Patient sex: M
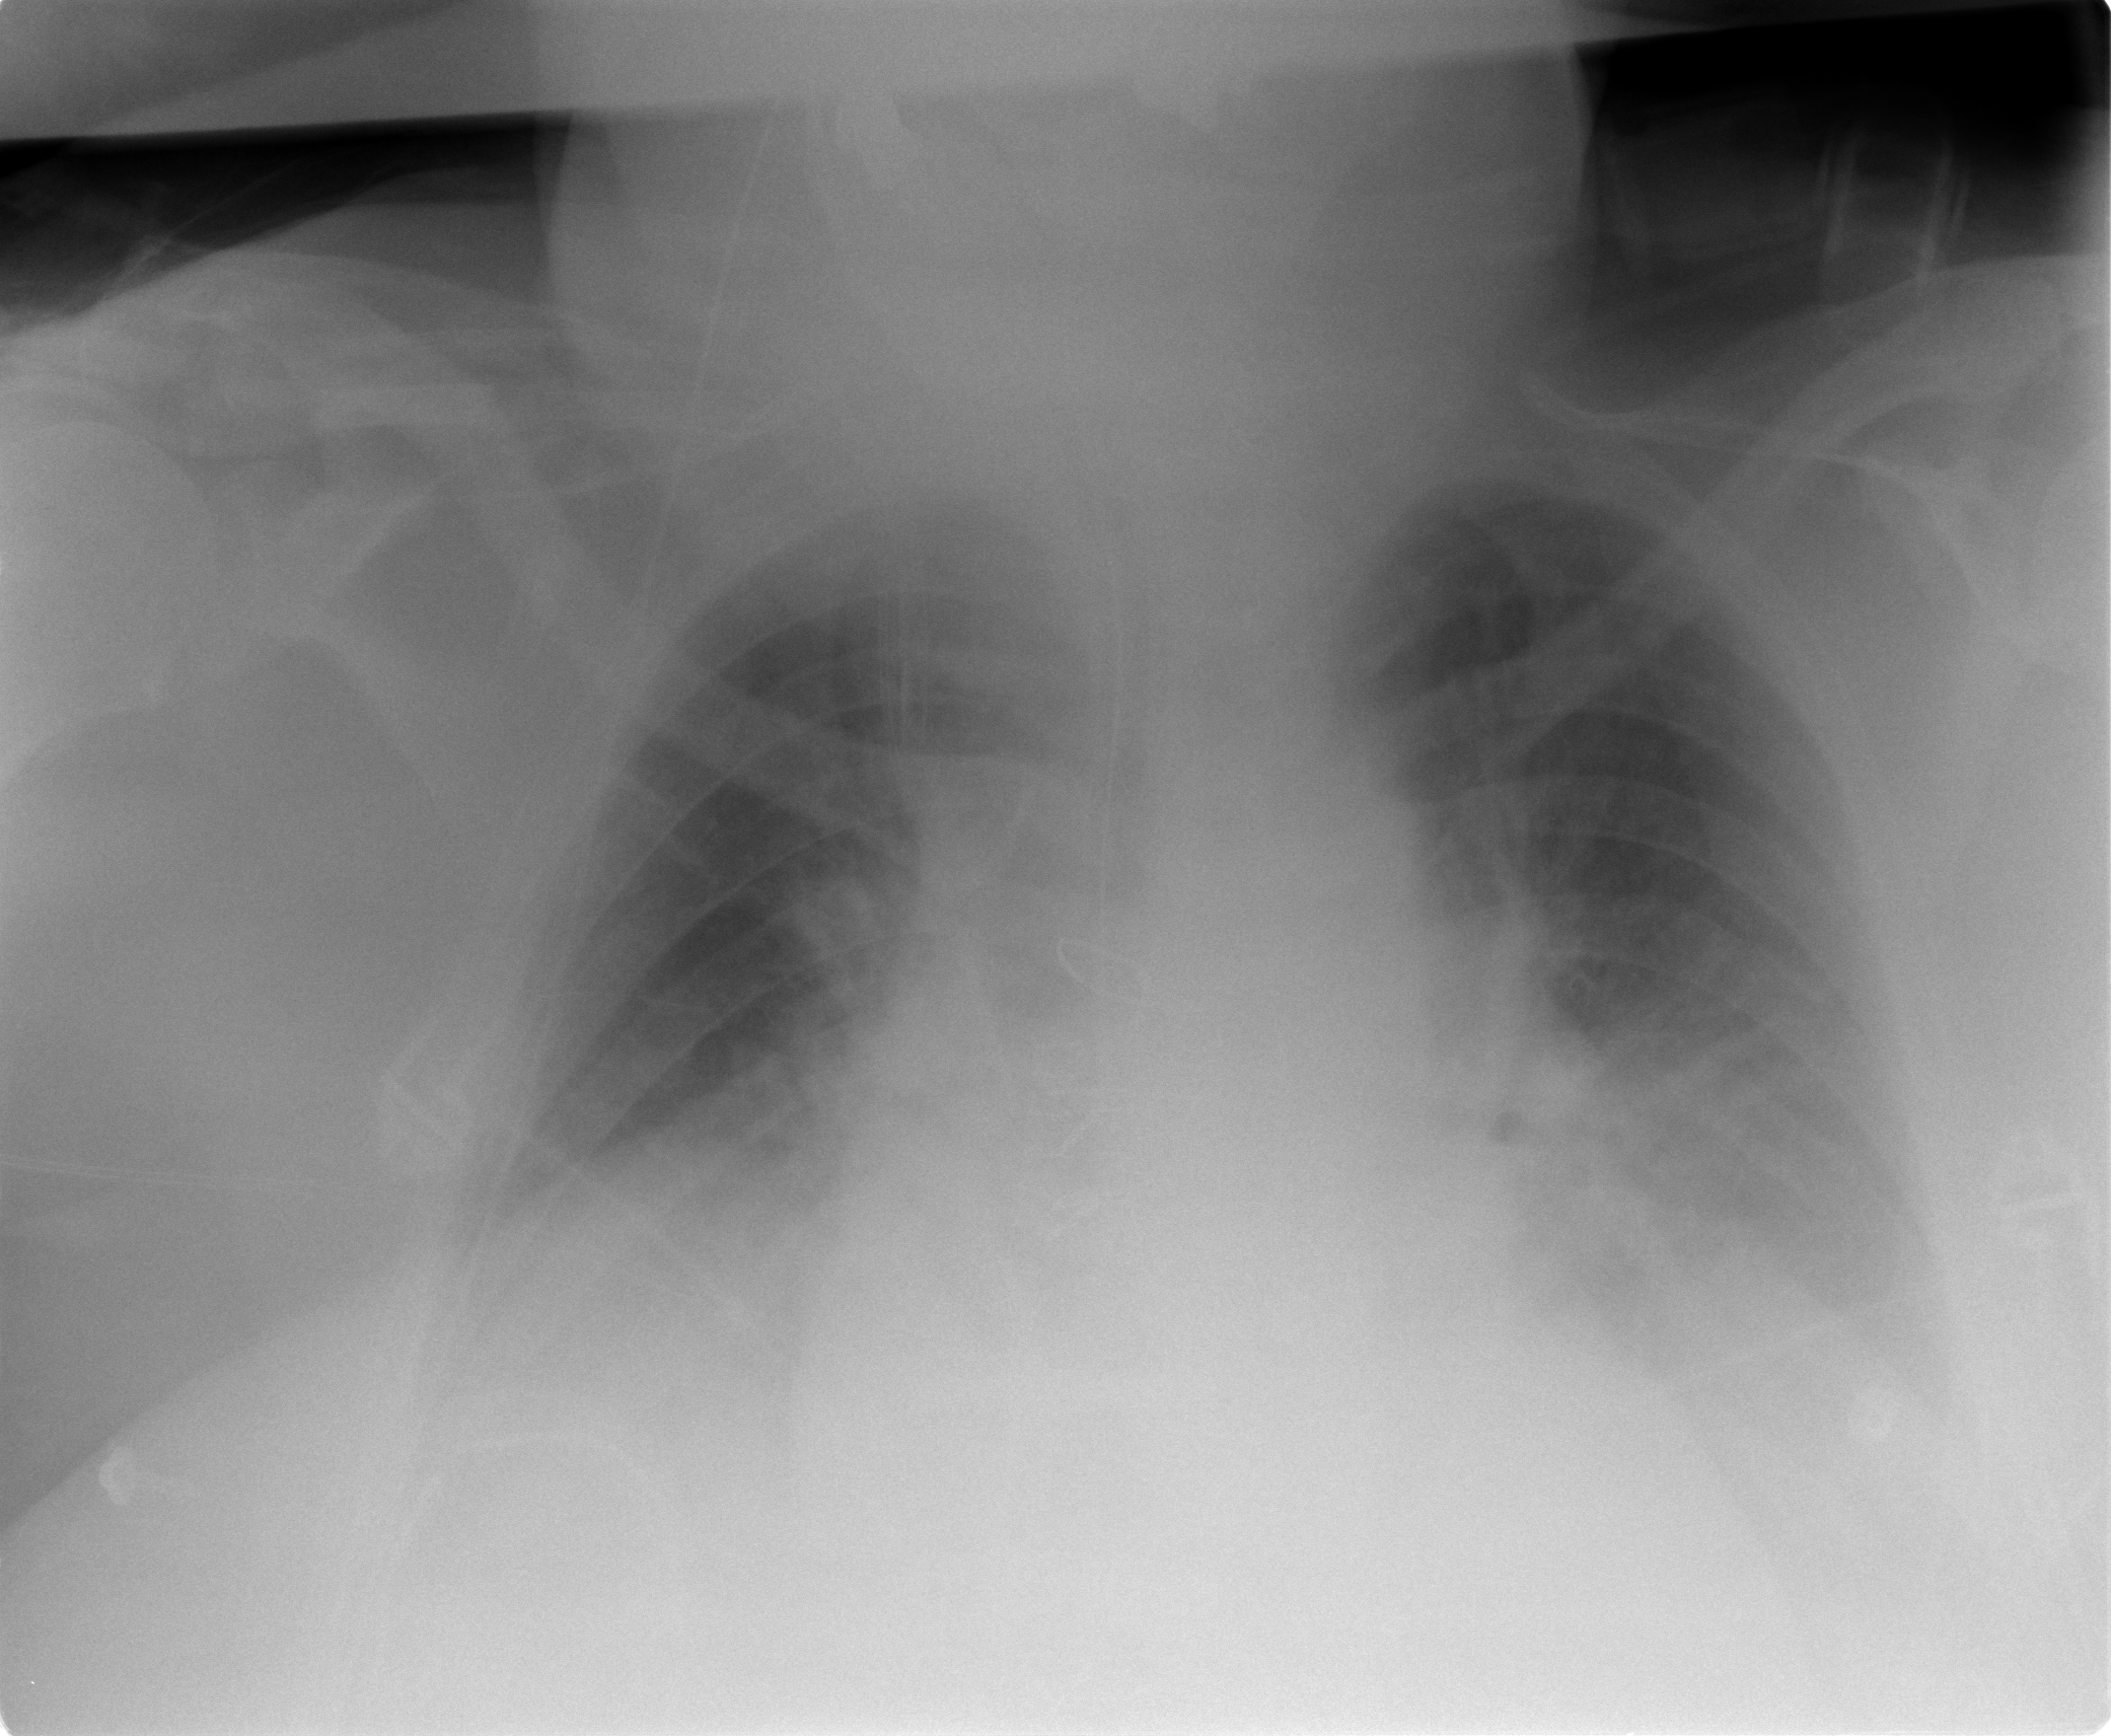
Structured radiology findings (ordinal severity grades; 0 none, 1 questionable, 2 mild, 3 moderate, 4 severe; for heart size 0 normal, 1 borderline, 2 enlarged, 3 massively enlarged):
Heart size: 2
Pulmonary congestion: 3
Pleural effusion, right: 3
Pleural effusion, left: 3
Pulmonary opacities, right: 2
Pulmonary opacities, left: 3
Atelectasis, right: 2
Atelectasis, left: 3